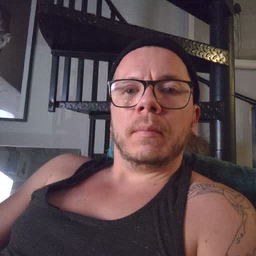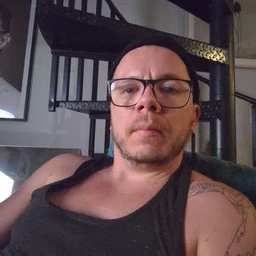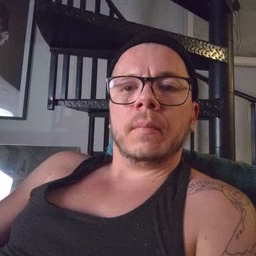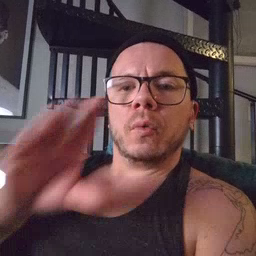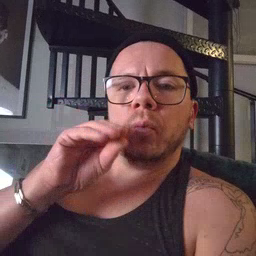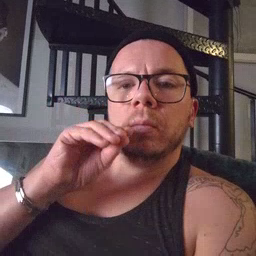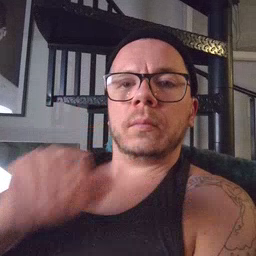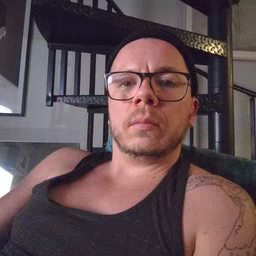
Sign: goose